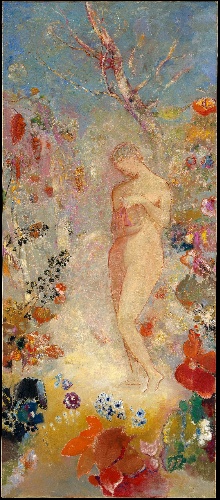
Title: Pandora
Artist: Odilon Redon
Artist bio: French, Bordeaux 1840–1916 Paris
Date: ca. 1914
Object type: Painting
Classification: Paintings
Medium: Oil on canvas
Dimensions: 56 1/2 x 24 1/2 in. (143.5 x 62.2 cm)
Department: European Paintings
Credit line: Bequest of Alexander M. Bing, 1959
Accession year: 1960
Repository: Metropolitan Museum of Art, New York, NY
Tags: Female Nudes|Flowers